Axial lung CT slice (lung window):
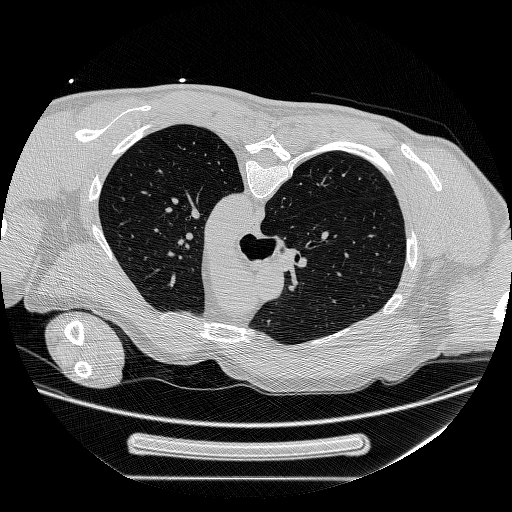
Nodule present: no